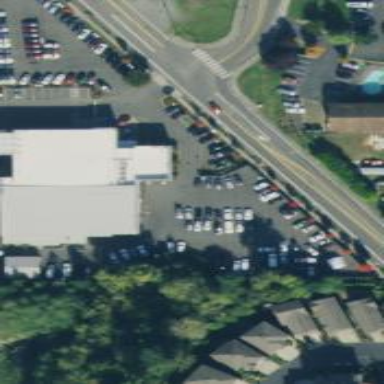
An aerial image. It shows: Building housing car shop.